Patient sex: F
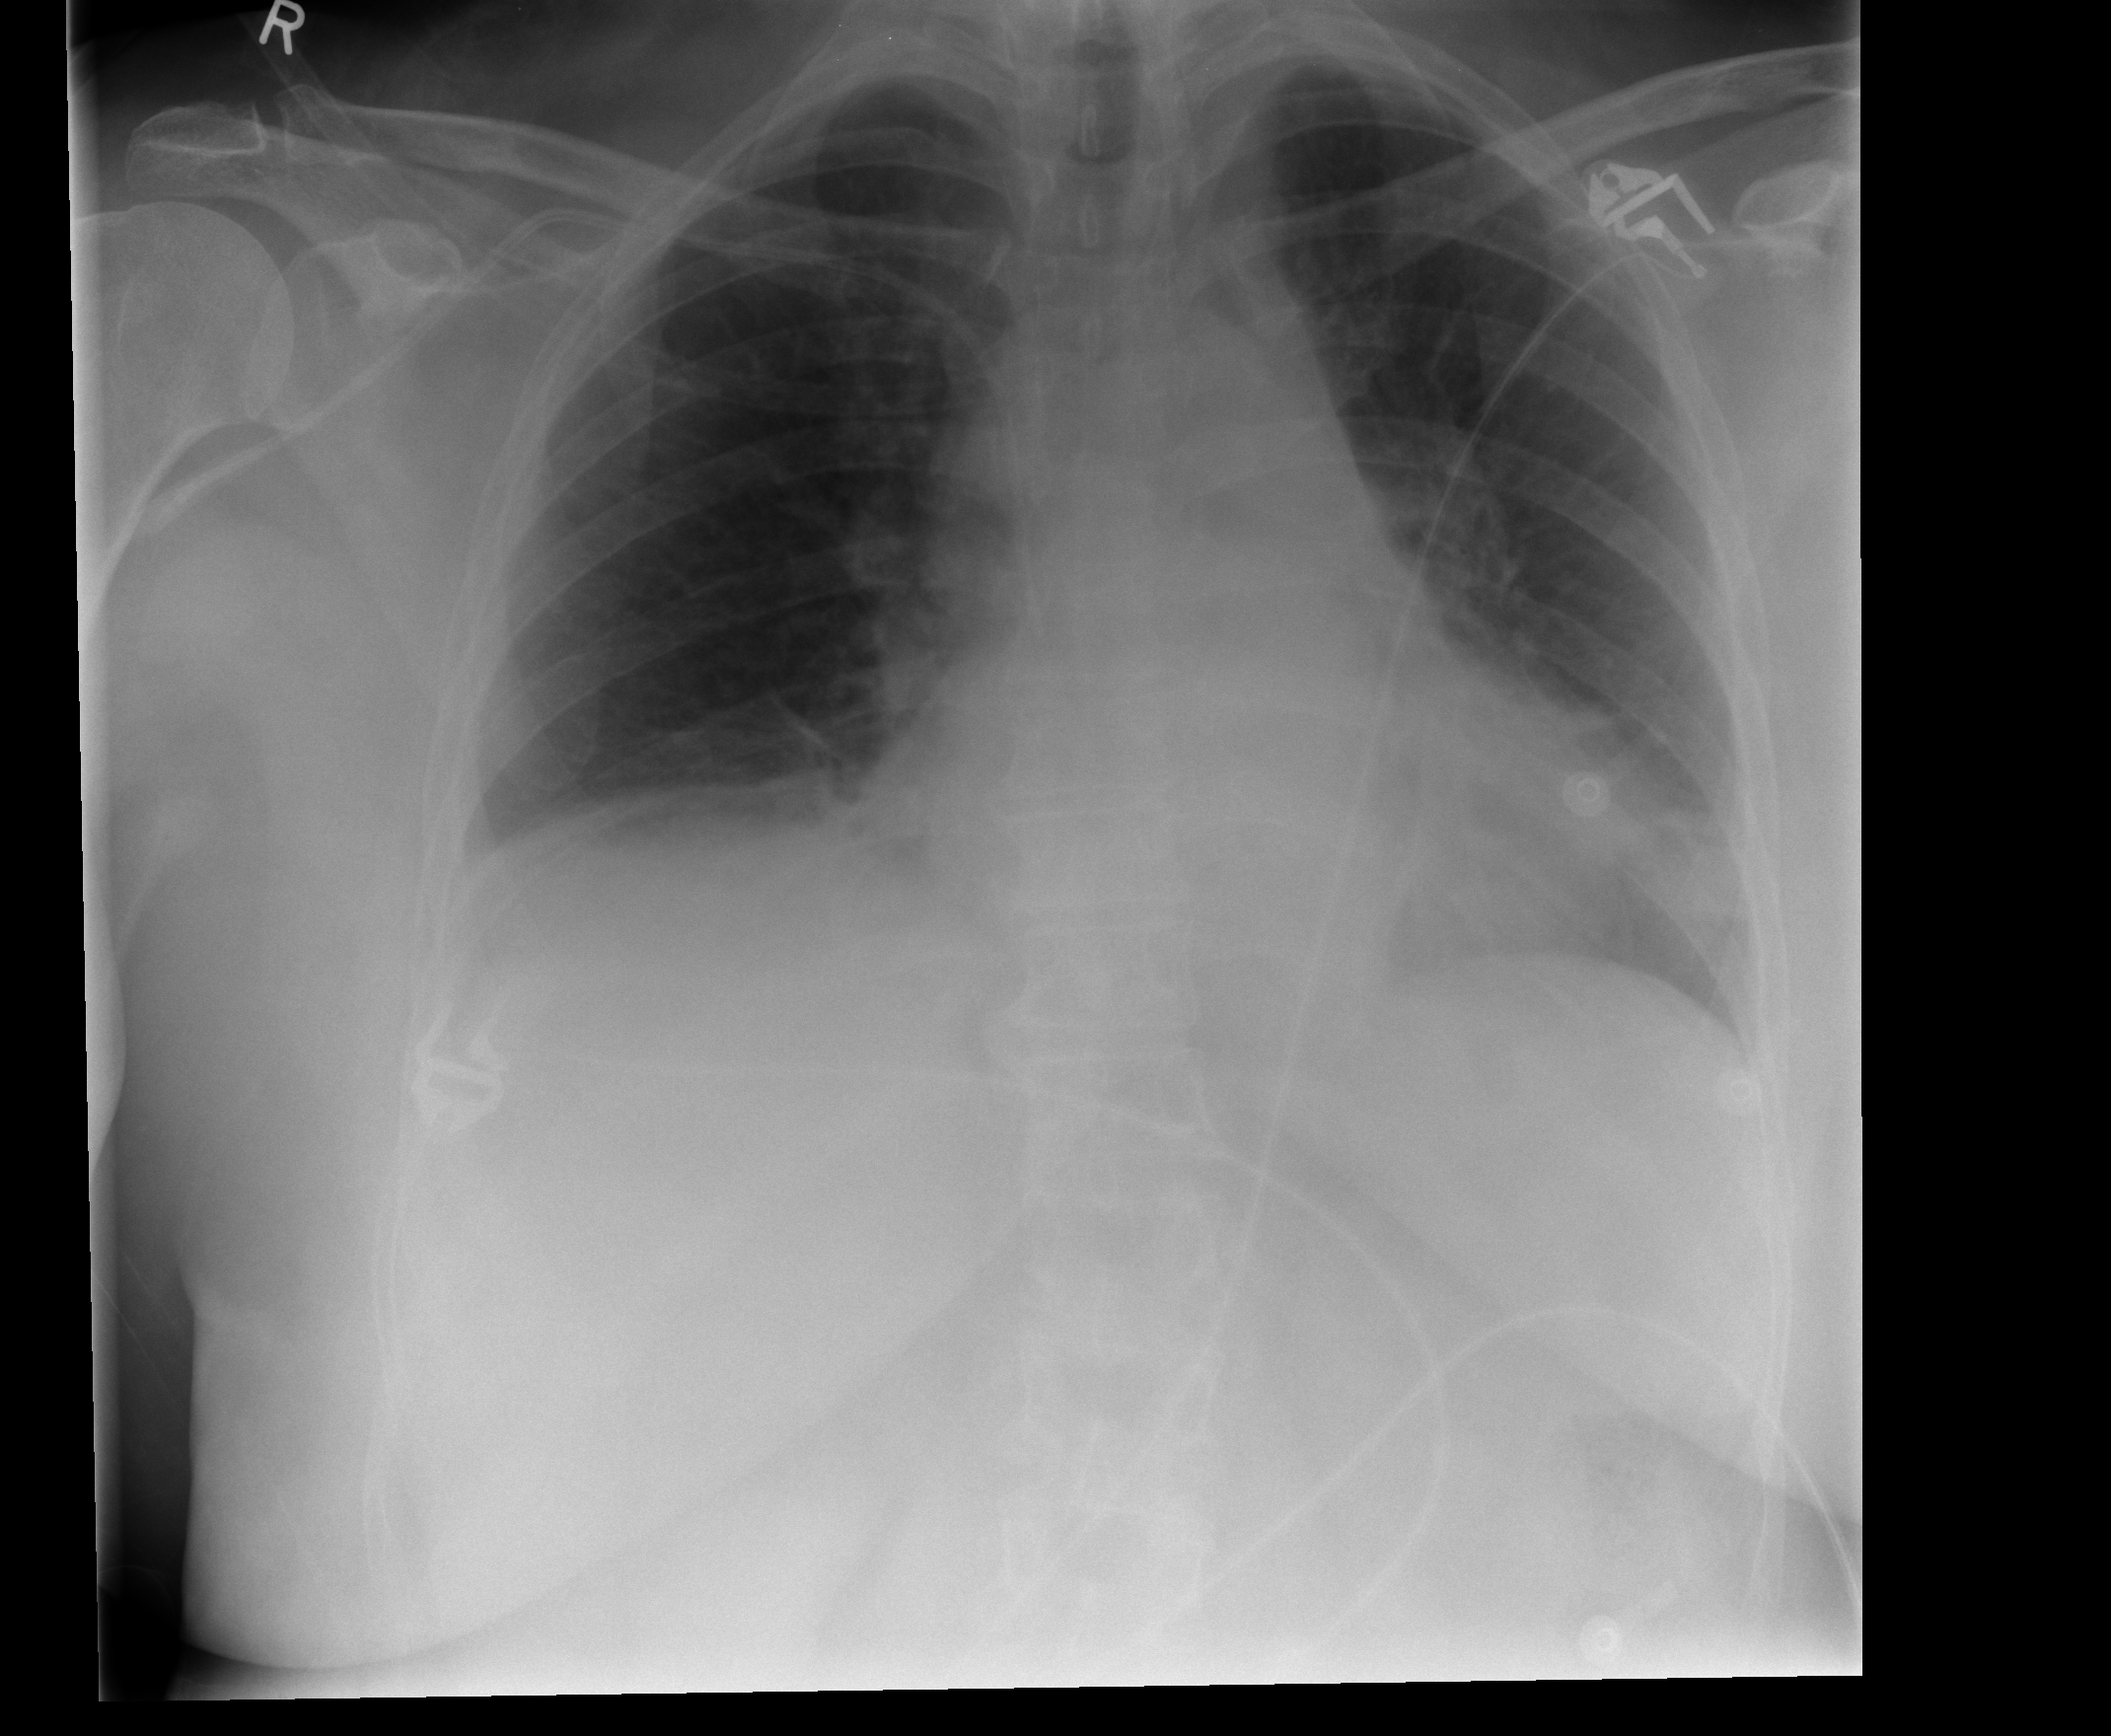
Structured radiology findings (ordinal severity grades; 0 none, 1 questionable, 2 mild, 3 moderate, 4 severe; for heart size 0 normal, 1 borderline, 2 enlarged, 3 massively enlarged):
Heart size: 2
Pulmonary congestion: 2
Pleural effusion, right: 2
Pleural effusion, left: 2
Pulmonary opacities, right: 0
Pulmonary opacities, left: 0
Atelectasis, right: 2
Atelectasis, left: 2